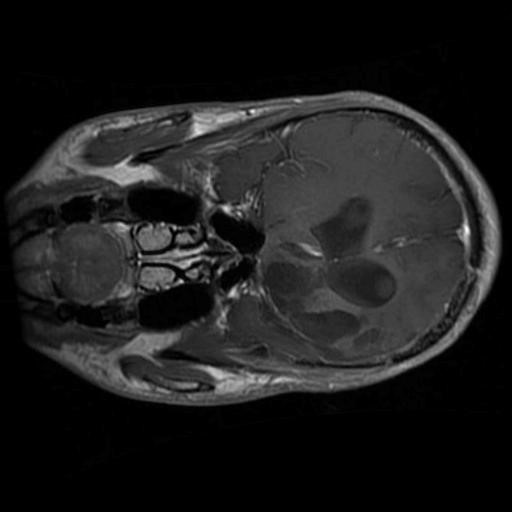
Label: brain_glioma